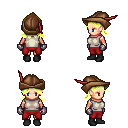
a pixel art fantasy rpg character, female body template, human, light skin, white sleeveless shirt, red pants, gold loose hair, leather cap, metal gloves, black shoes, four views (front, back, left, right), 2x2 character sprite sheet, small pixel art, hard edges, no anti-aliasing